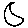
Label: moon